Question: I am working on file uploading. So when I click cross button how can I remove exited file using php without page reload?

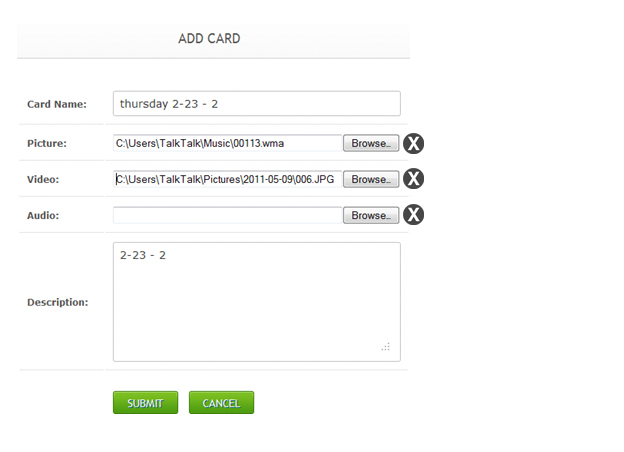
Answer: You can, with javascript
'''
document.getElementById("fileInput").value = "";
'''
> How can I remove exited file using php without page reload?
You can't, PHP is server side language